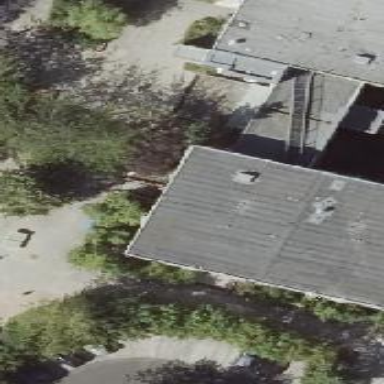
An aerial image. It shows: School building with flat roof.